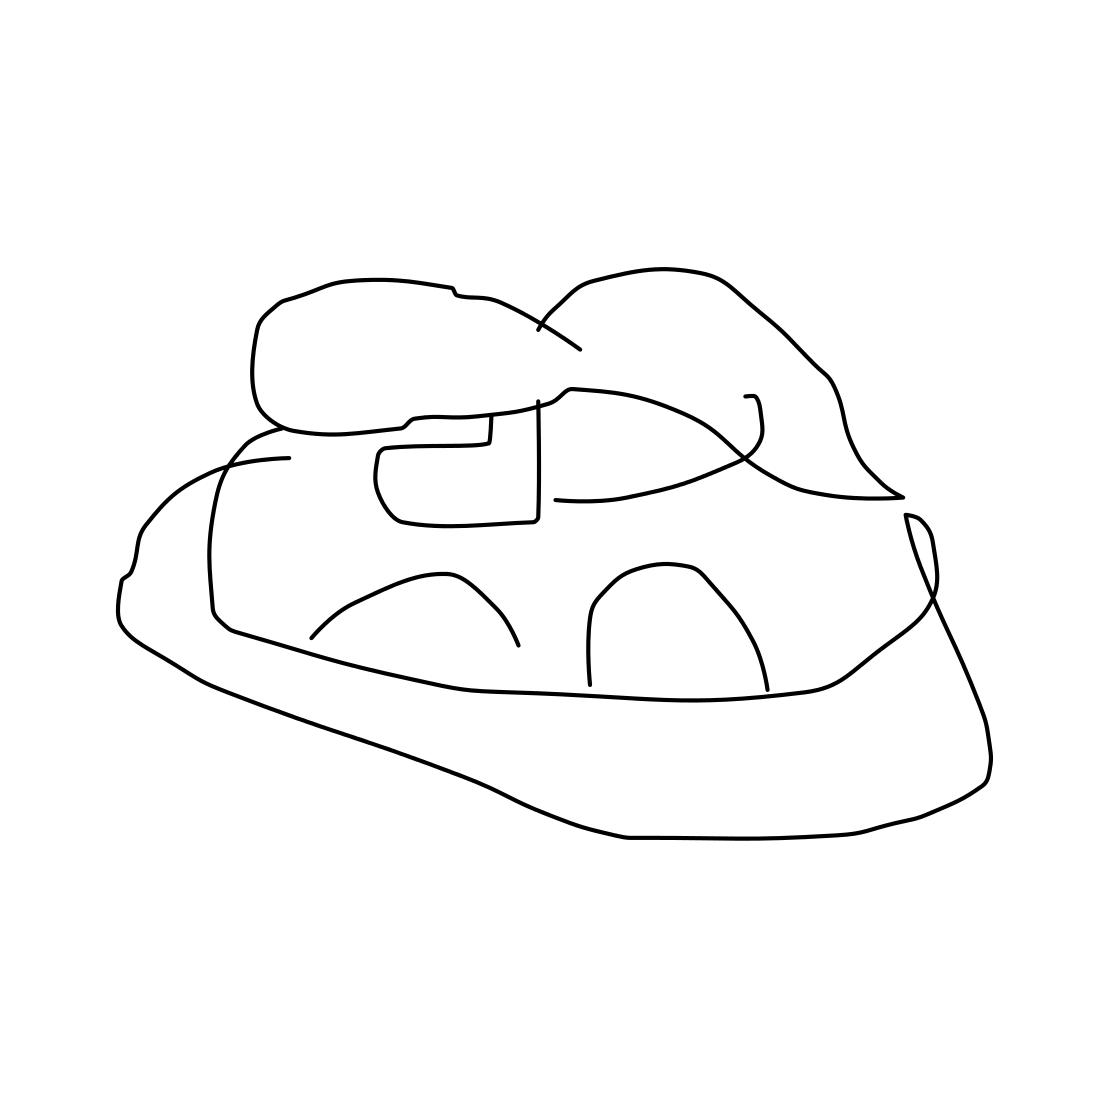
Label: mouth